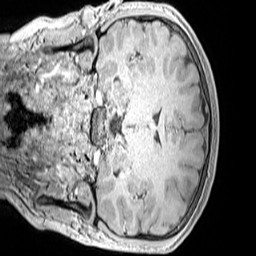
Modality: MP2RAGE
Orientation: coronal
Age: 13
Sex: male
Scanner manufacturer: siemens
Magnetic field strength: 3 T
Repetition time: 4 s
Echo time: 0.00299 s